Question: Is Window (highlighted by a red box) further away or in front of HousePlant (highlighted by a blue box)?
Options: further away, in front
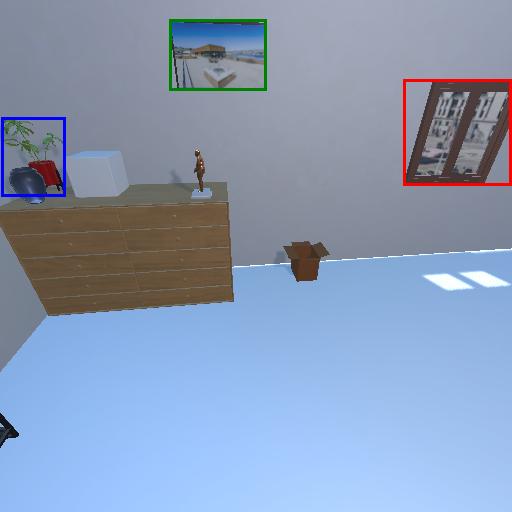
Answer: further away